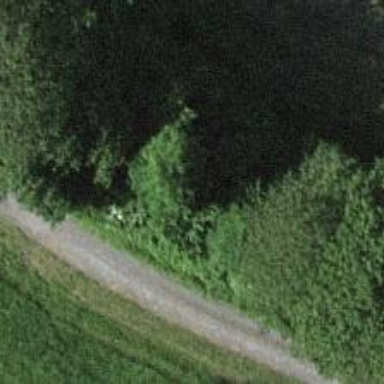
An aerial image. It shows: Hedge acting as barrier.